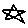
Label: star